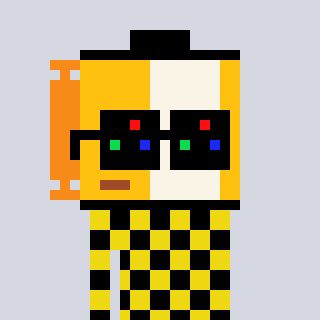
a pixel art character with square black sunglasses, a film roll-shaped head and a yellow-colored body on a cool background